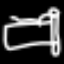
Label: bed